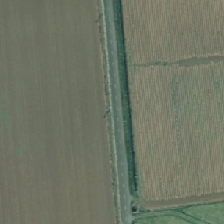
Land cover: shortrotation_cropland